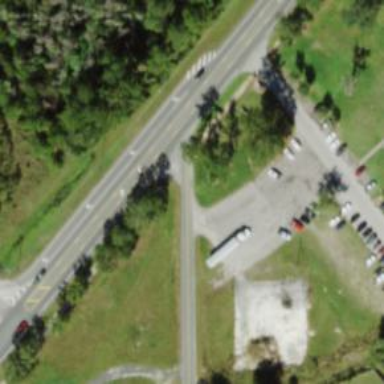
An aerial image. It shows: Stop road.